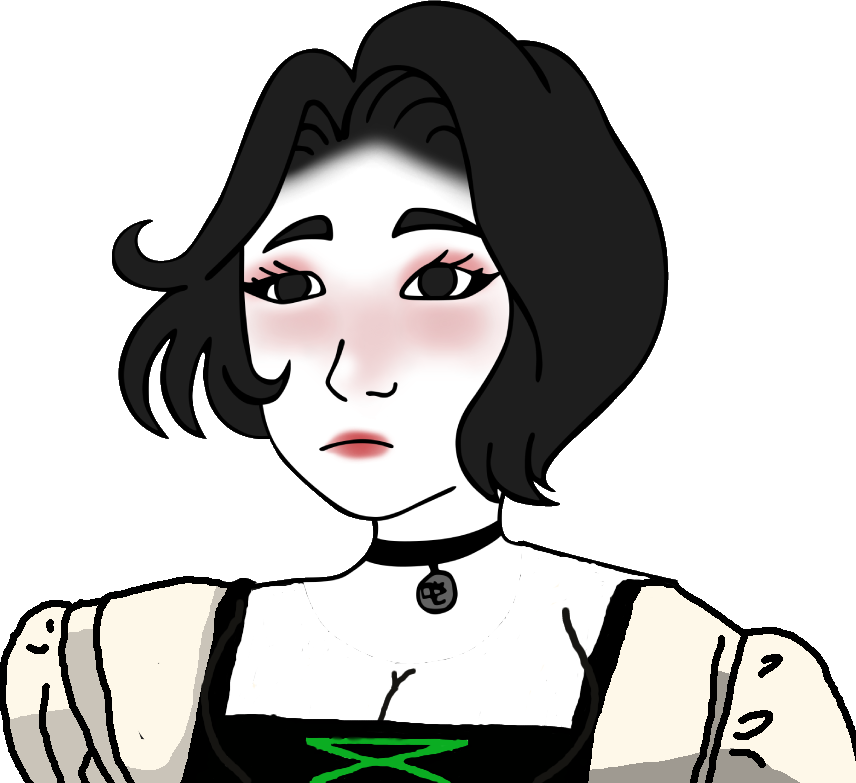
Label: 5_Doomer_Girl